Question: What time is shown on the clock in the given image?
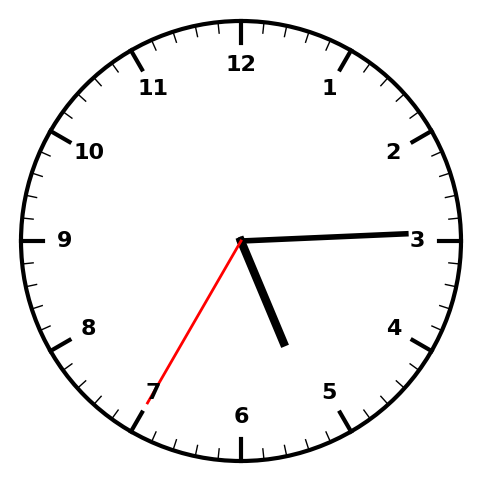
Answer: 05:14:35